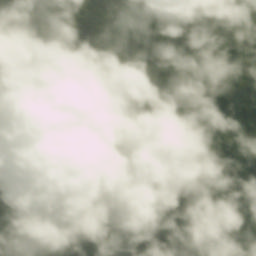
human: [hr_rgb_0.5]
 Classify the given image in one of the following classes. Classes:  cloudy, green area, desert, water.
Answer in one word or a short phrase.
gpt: cloudy